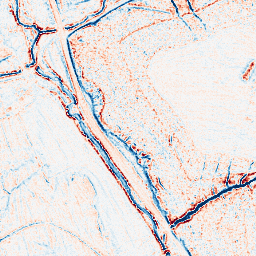
Category: edge_preserving
Decomposition family: anisotropic_diffusion
Decomposition parameters: iterations: 5
kappa: 10
gamma: 0.2
Upsampling method: sinc_blackman
Upsampling parameters: scale: 4
kernel_size: 8
Upsampling scale: 4